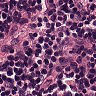
Metastatic tissue present: no